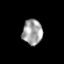
Tissue: prostate
Cell type: Epithelial cells
Senescence score: 0.2683
Nuclear area (px): 496
Mean DAPI intensity: 162.266